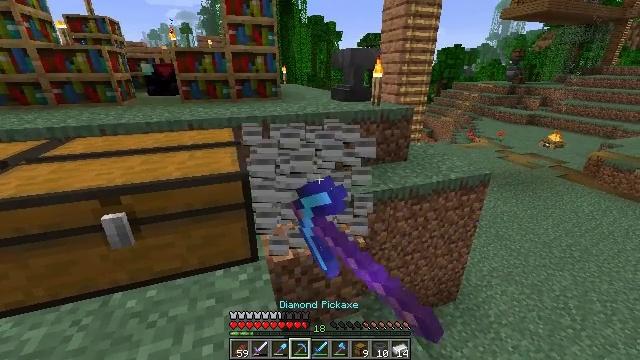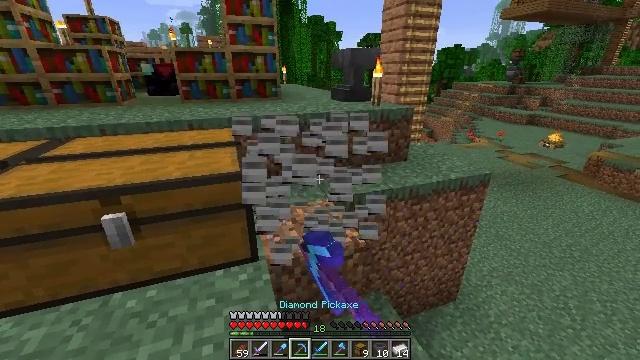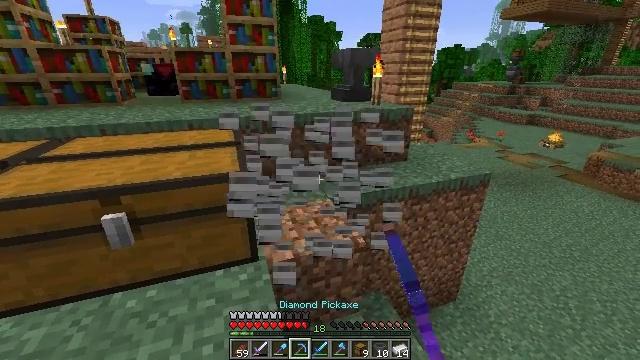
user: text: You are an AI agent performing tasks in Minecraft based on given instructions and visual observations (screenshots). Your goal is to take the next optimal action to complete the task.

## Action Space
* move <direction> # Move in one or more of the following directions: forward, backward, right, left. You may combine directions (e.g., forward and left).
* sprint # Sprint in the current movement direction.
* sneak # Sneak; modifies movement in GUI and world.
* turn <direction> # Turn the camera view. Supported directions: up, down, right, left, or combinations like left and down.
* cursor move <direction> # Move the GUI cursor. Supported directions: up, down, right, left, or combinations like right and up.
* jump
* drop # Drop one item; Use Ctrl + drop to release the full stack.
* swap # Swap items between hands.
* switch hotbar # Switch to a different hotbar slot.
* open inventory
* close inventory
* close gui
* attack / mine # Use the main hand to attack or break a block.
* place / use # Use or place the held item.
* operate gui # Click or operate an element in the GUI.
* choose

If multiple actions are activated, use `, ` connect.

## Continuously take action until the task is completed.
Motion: motion action
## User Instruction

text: Get the furnace back into your inventory.
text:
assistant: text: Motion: attack / mine
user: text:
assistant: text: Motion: attack / mine
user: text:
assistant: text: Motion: attack / mine